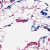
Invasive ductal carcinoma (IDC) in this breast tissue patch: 0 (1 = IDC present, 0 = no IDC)